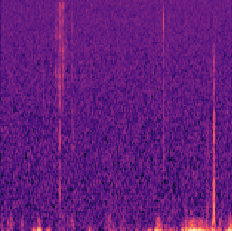
Sound class: Fire crackling